Interaction volume radius: 10 \u00c5
Interaction volume height: 10 \u00c5
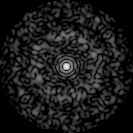
Disorder parameter: 0.8471